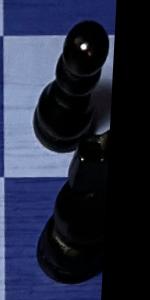
Label: Knight_Black